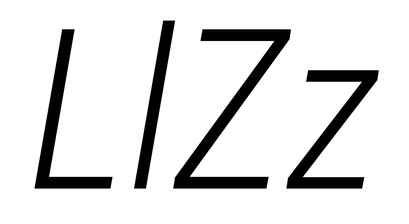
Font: Roboto-Italic_Condensed_Light_Italic